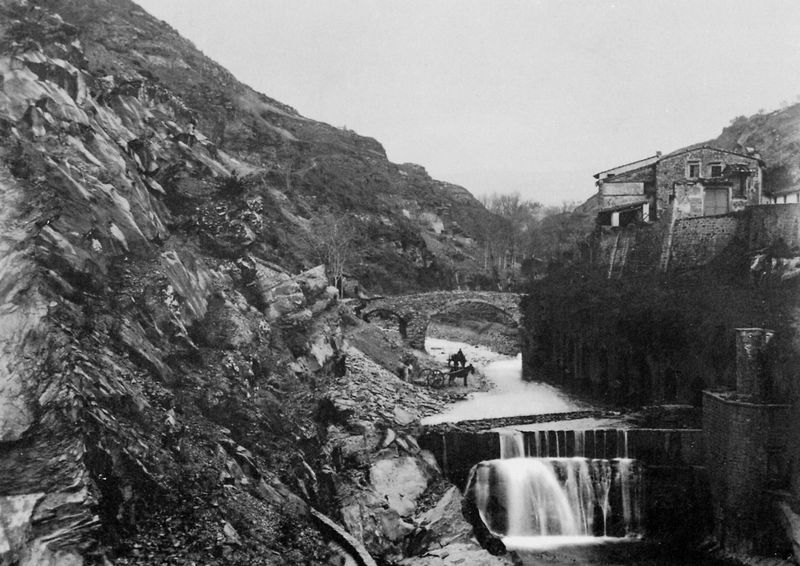
Titel: Brücke über den Mugnone in der Nähe von Florenz
Künstler: Gebrüder Alinari
Schlagwörter: berg, felsen, wasser, fluss, landschaft, gebäude, haus, tier, mensch, bach, häuser, hügel, natur, brücke, gewässer, wasserfall, anhöhe, esel, pferd, gischt, abhang, kutsche, foto, fotografie, photographie, ruine, photo, tosen